Question: What is the value of this measurement?
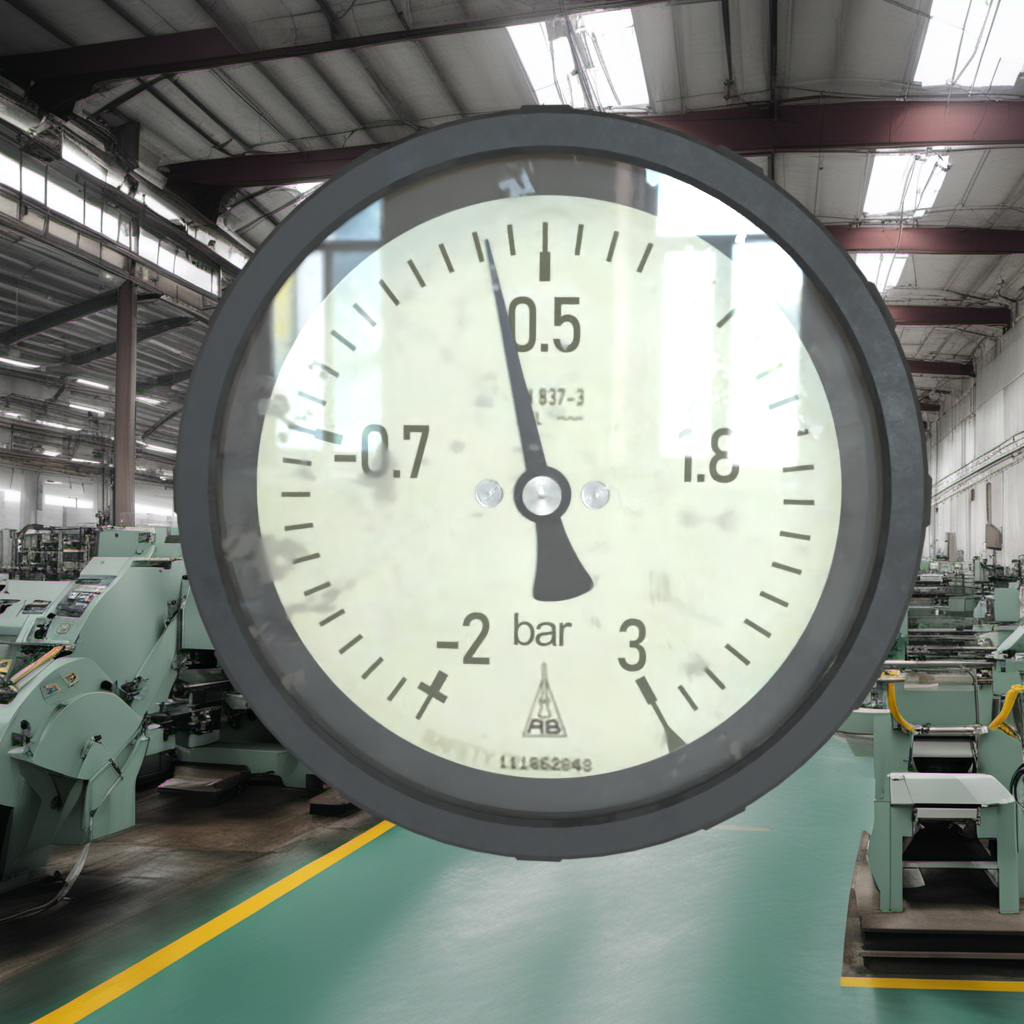
Answer: The result is 0.28
Question: What is the reading range of the measurement in the image?
Answer: The range is from -2 to 3
Question: What is the minimum and maximum value of the measurement shown in the image?
Answer: The minimum value is -2 and the maximum value is 3